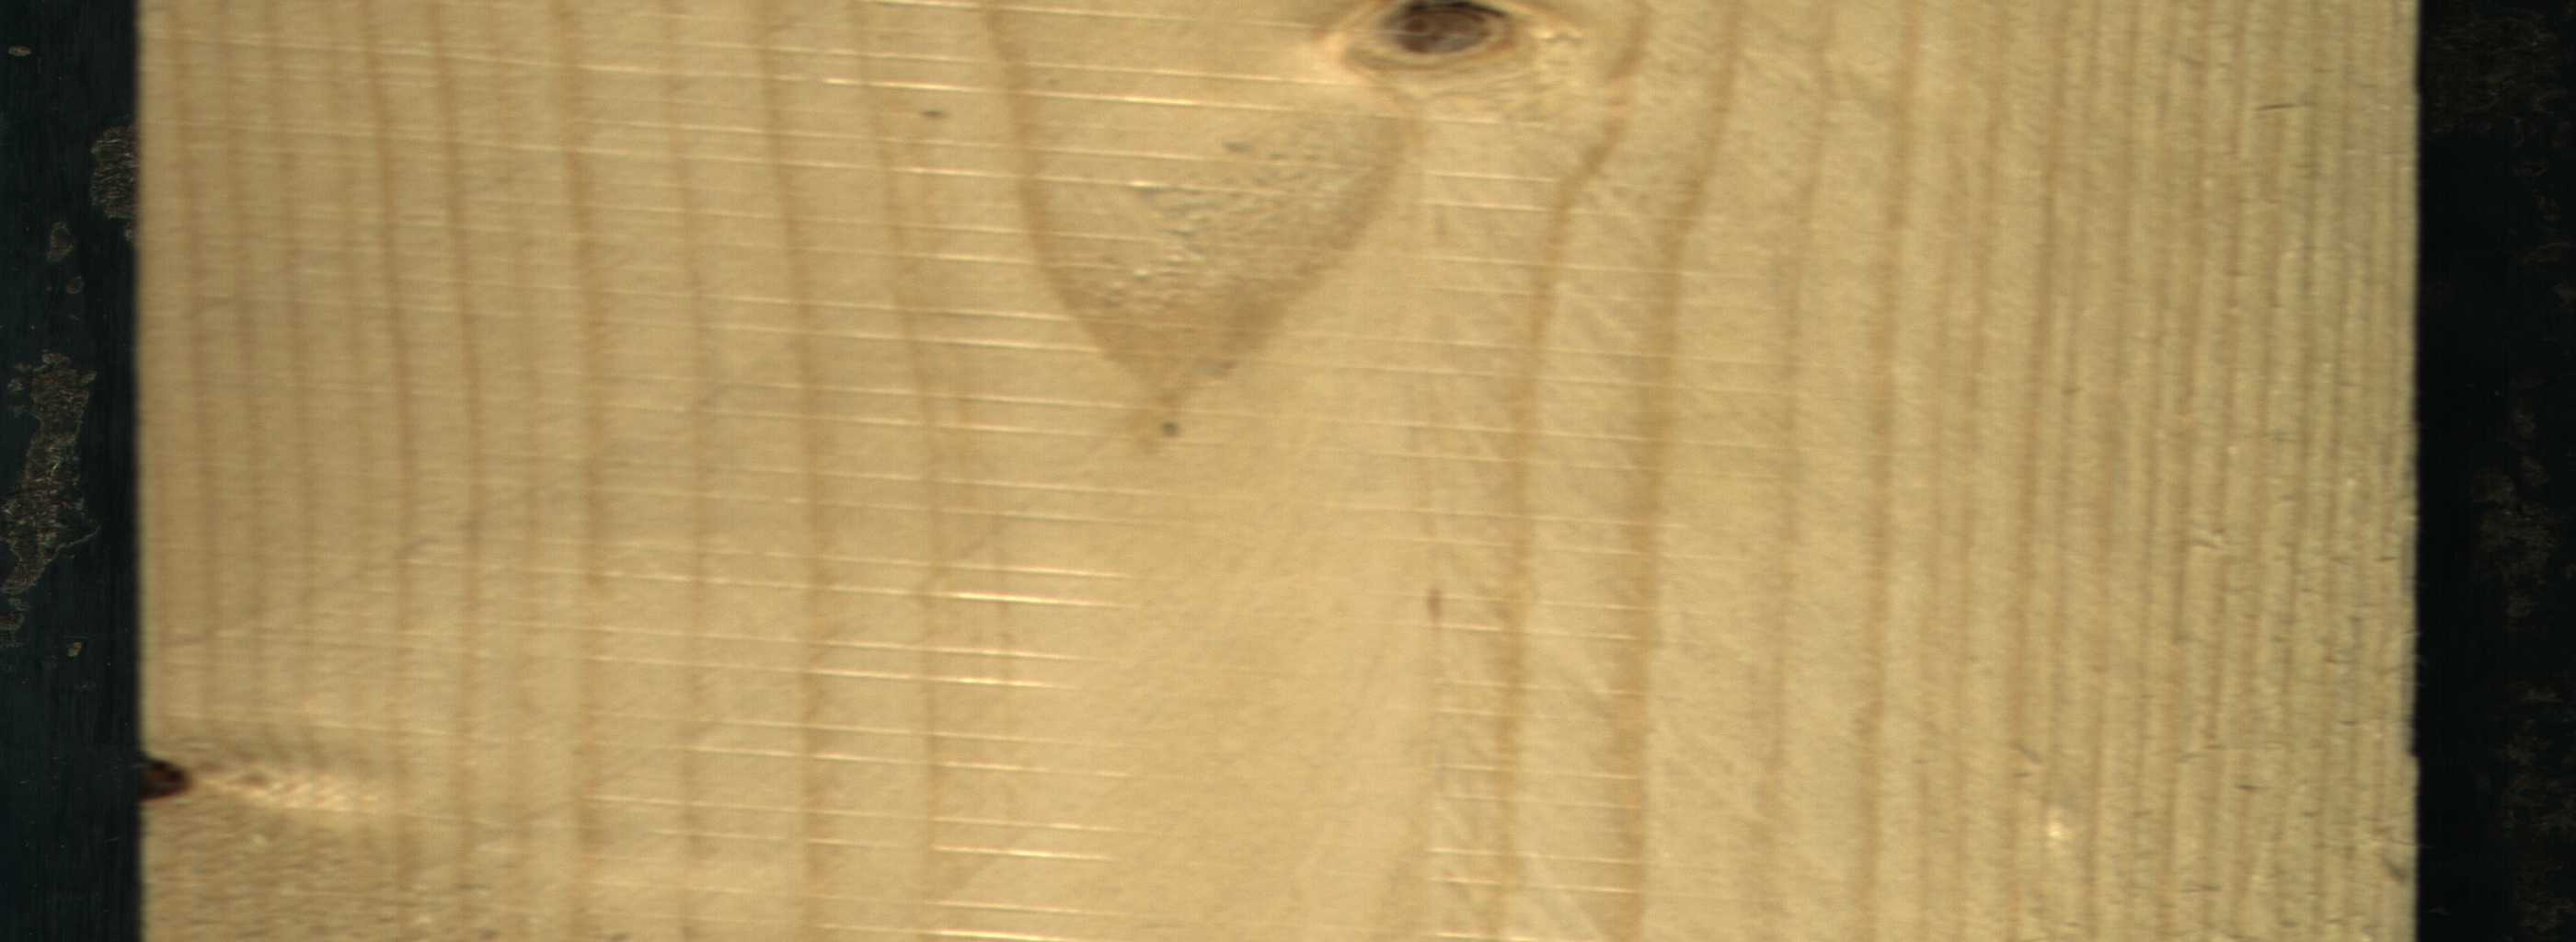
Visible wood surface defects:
Knot_missing
Live_Knot